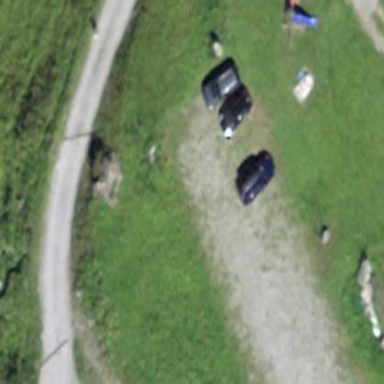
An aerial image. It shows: Parking area.